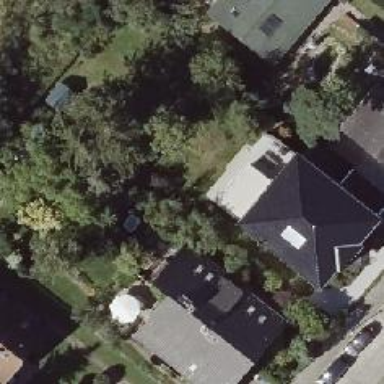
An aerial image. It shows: Detached building with hipped roof shape.